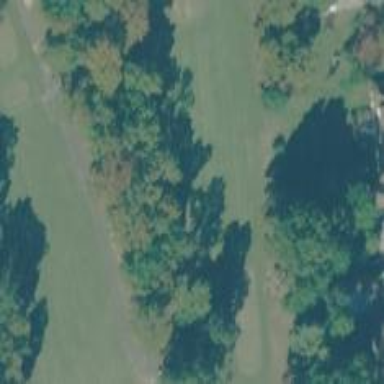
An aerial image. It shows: Service road used as golf cart path.